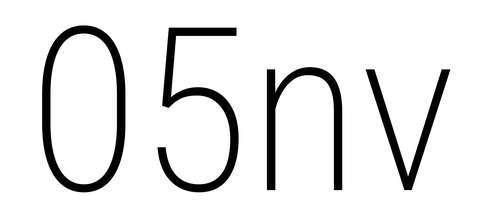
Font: Roboto_Condensed_ExtraLight